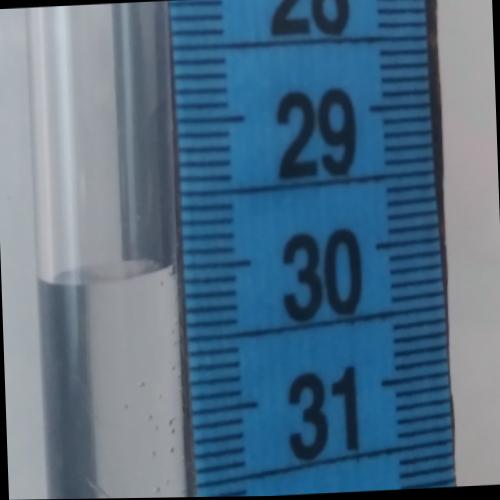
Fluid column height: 30.0 cm